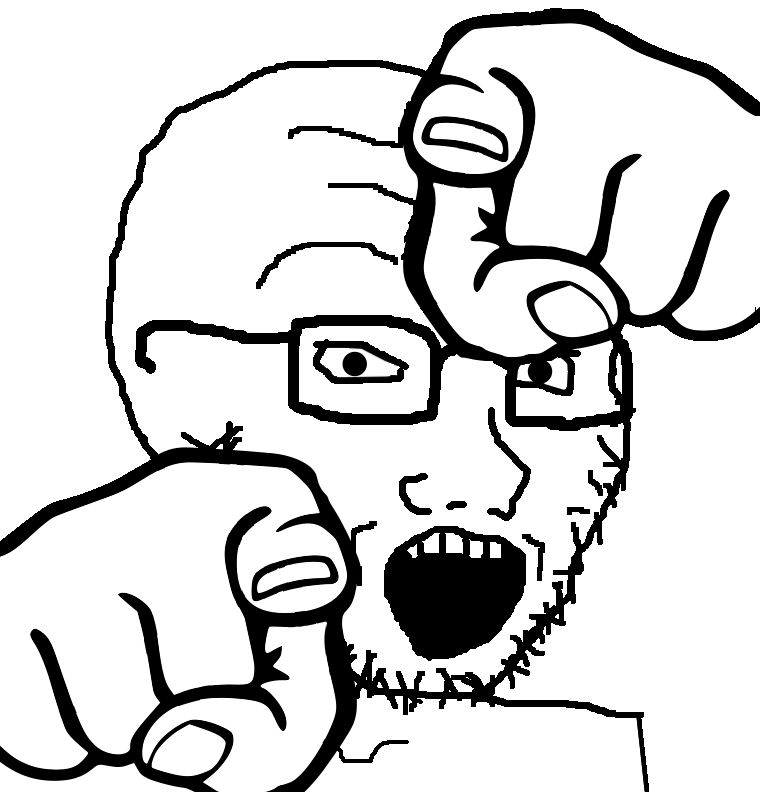
Label: 5_Soyjak